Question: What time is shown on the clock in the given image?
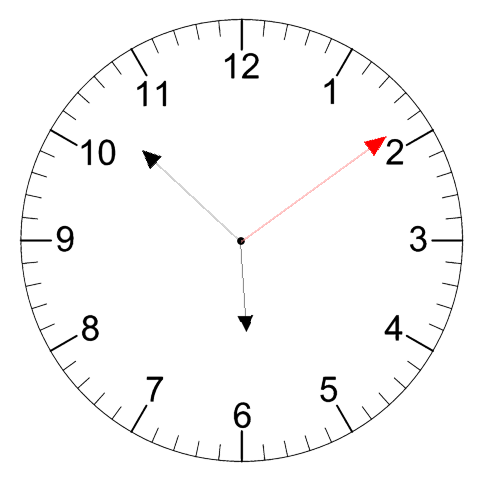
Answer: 05:52:09